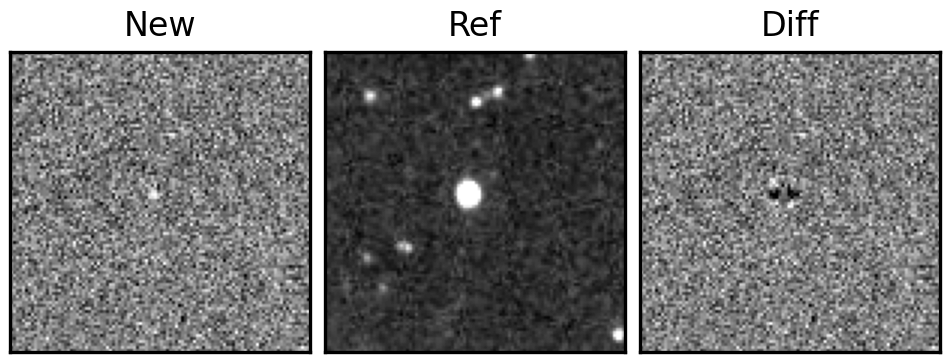
Label: bogus